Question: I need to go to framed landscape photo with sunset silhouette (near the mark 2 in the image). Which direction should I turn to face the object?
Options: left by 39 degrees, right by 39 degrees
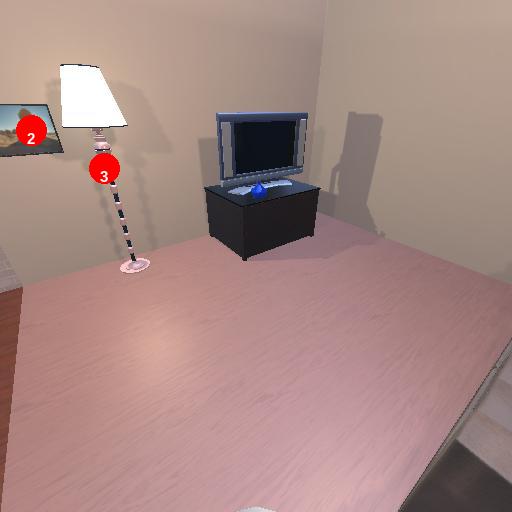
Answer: left by 39 degrees